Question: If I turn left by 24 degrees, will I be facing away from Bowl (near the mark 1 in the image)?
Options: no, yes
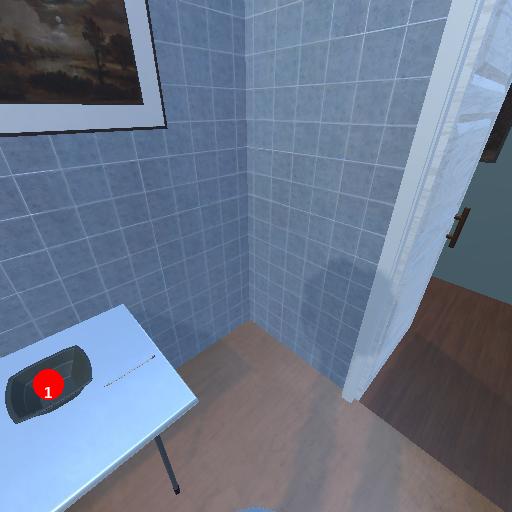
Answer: no